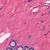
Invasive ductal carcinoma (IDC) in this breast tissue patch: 0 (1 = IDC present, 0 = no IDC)